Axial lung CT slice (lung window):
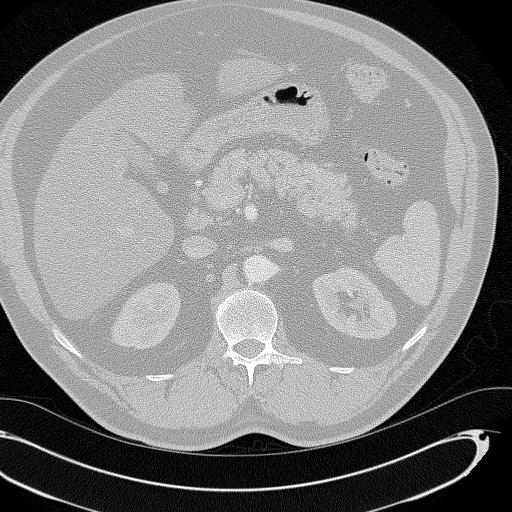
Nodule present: no